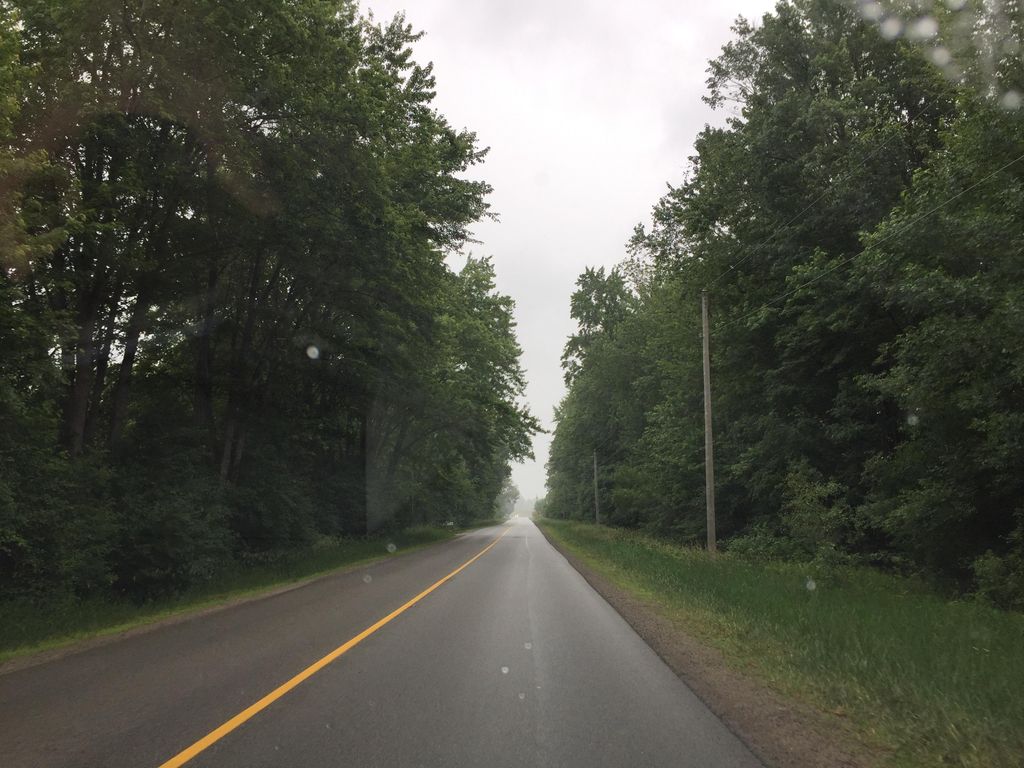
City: kitchener-waterloo